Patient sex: M
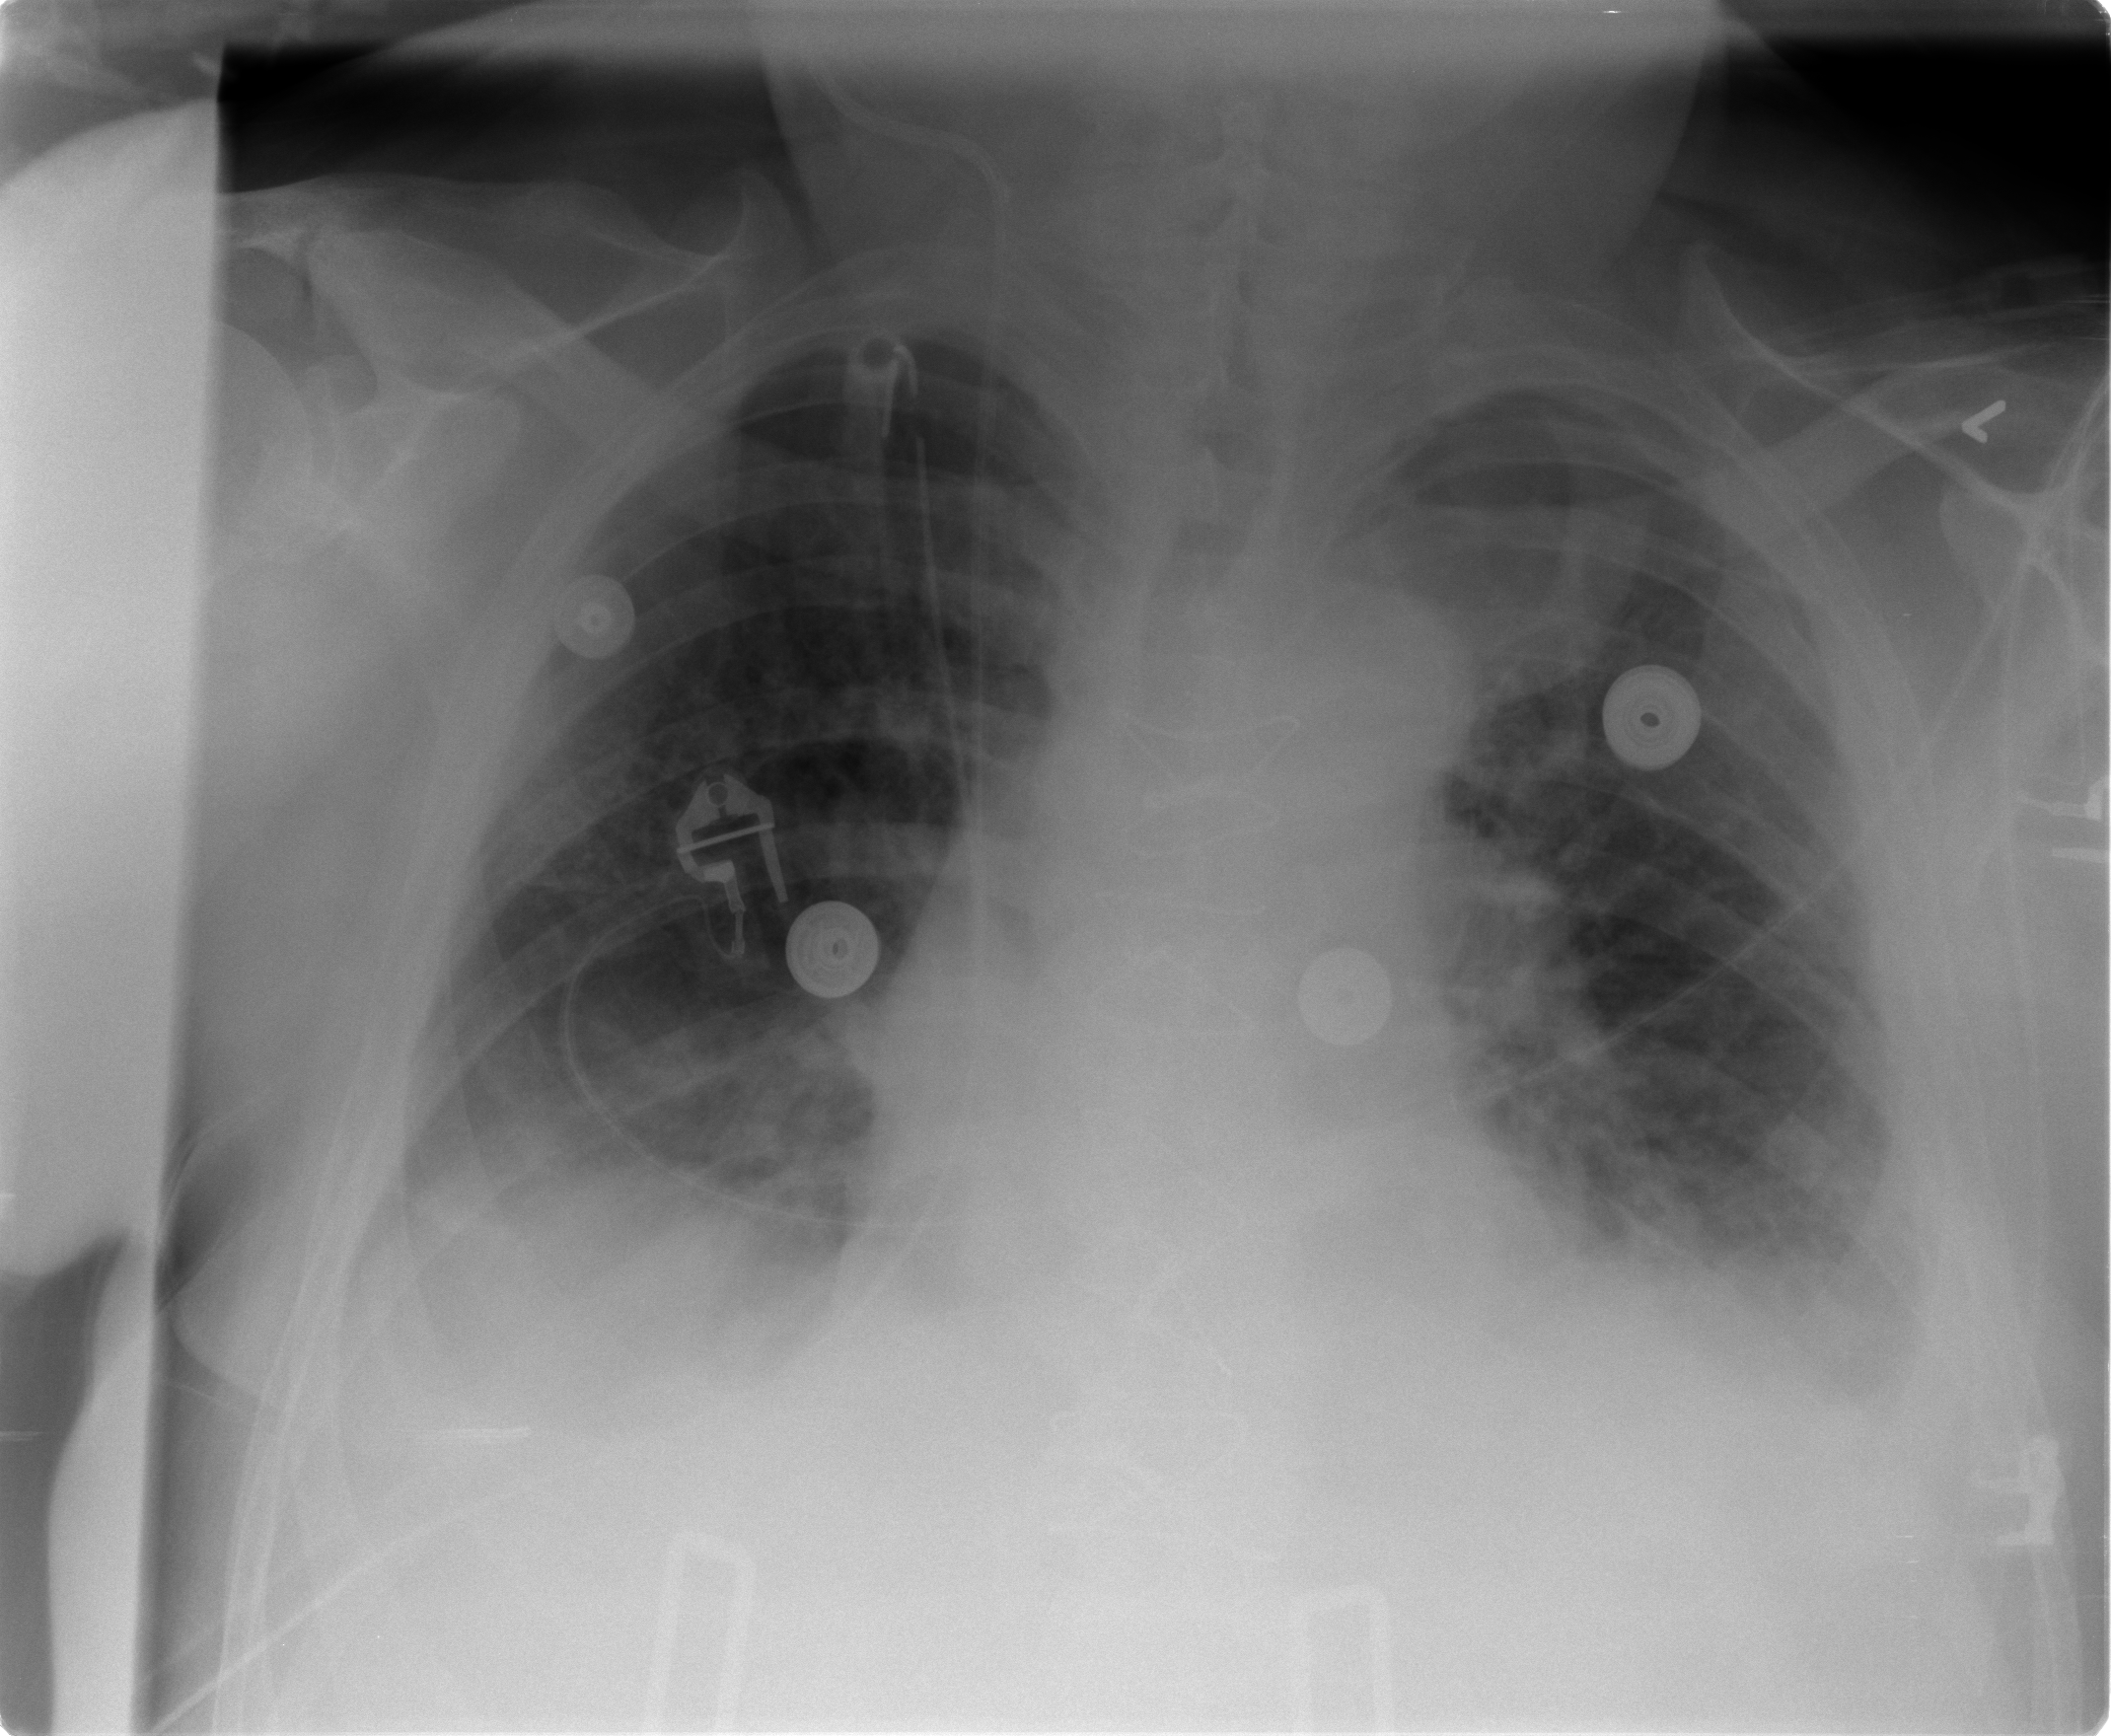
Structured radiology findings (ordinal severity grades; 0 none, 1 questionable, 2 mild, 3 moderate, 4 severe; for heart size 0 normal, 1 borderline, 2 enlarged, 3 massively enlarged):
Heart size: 2
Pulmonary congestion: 2
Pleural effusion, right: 2
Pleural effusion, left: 2
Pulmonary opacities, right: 2
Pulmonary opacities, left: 2
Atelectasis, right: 2
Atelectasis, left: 2